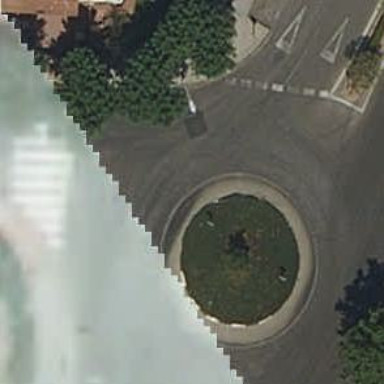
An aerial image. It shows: Residential road with roundabout.